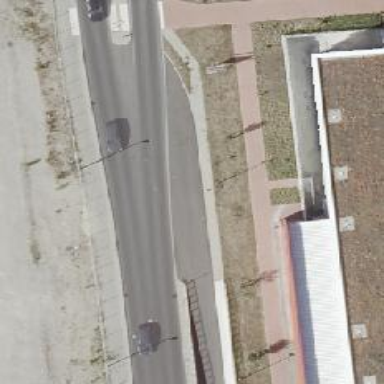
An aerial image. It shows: Service road with separate asphalt sidewalk.